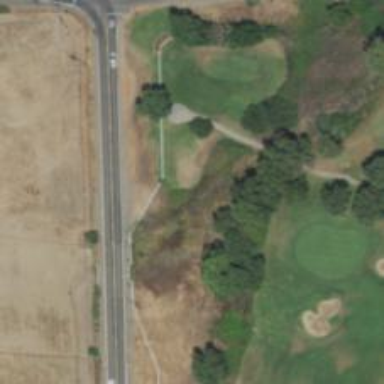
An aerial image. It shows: Path for golf carts.